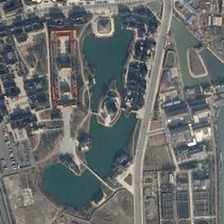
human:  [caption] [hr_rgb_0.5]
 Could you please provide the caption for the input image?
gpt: some buildings and a river are around a park with a pond .

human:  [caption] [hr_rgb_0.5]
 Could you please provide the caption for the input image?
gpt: the lake is green and the buildings are colorful .

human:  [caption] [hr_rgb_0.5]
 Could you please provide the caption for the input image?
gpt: some buildings and a river are around a park with a pond .

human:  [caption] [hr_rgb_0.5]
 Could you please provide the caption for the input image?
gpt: this is a lake in the city .

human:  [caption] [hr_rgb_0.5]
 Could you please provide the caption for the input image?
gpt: this is a lake in the city .